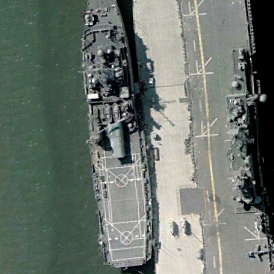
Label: combat